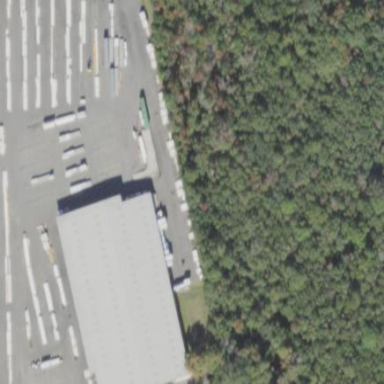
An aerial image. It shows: Lumber yard in industrial area.